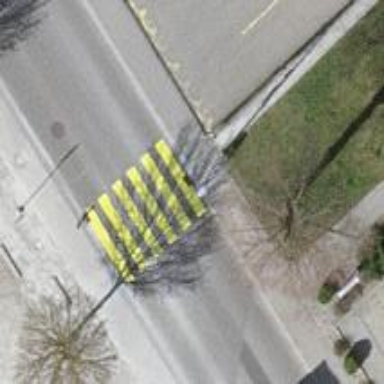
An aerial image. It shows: Uncontrolled zebra crossing on the road.